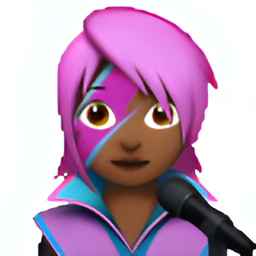
Name: female singer type 5
Emoji: 👩🏾‍🎤
Group: People & Body
Sub-group: person-role